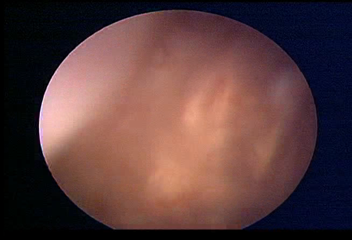
Modality: WLC
Class: Normal mucosa
Bladder cancer association: No